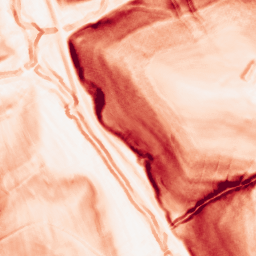
Category: morphological
Decomposition family: morphological_gradient
Decomposition parameters: size: 3
shape: diamond
Upsampling method: sinc_hamming
Upsampling parameters: scale: 2
kernel_size: 8
Upsampling scale: 2